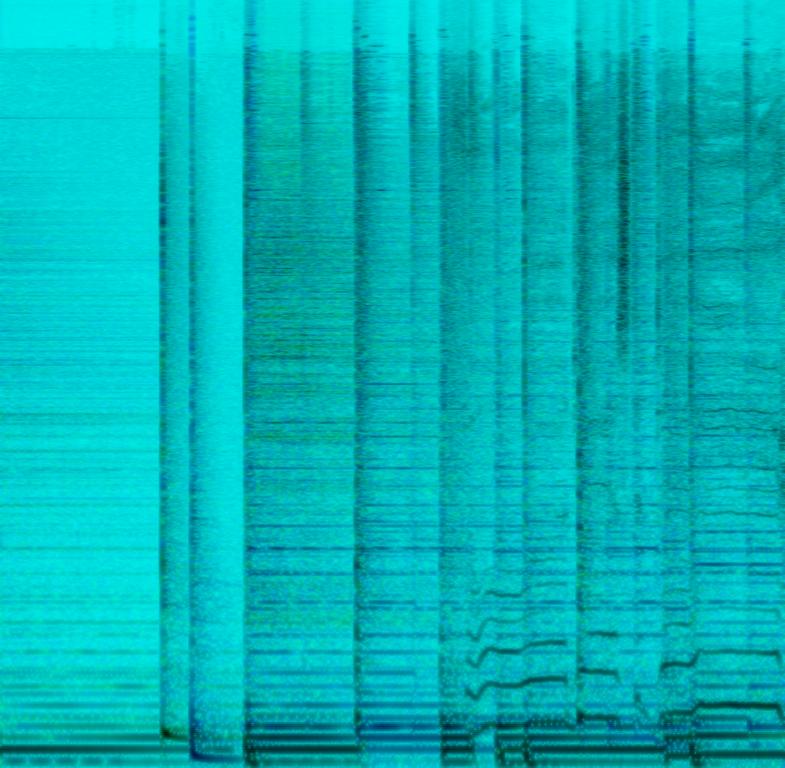
The low quality recording features a rock song that consists of a melancholic male vocal singing over punchy kick and snare hits, shimmering ride cymbals, groovy bass guitar and acoustic rhythm guitar. It sounds emotional and heartfelt.